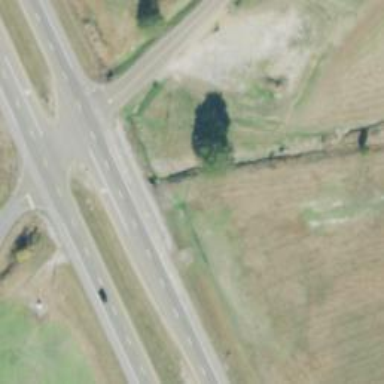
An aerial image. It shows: Dual carriageway expressway with asphalt surface. It is classified as trunk highway.